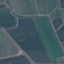
Land use / land cover: PermanentCrop